Question:
I want to do something like the image.
This is an email fill button. when the user enter his email, the title "Aymyyl"("Email) should be disable ,so that use cannot touch it.
what is the way to do it?
thanks :)
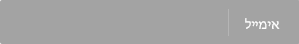
Answer: You can do like this :
'''
<LinearLayout xmlns:android="http://schemas.android.com/apk/res/android"
android:layout_width="match_parent"
android:layout_height="wrap_content"
android:background="#F2F2F2"
android:orientation="horizontal" >
<TextView
android:layout_width="0dp"
android:layout_height="wrap_content"
android:layout_weight="1"
android:padding="3dp"
android:text="Your mail" />
<View
android:layout_width="1dp"
android:layout_height="30dp"
android:layout_marginBottom="3dp"
android:layout_marginTop="3dp"
android:background="#000000"
android:text="New Button" />
<Button
android:layout_width="wrap_content"
android:layout_height="wrap_content"
android:layout_alignParentLeft="true"
android:background="@android:color/transparent"
android:padding="5dp"
android:text="Aymyyl" />
'''
The result is :